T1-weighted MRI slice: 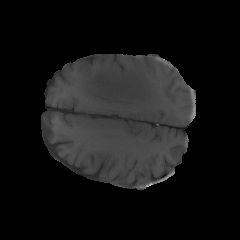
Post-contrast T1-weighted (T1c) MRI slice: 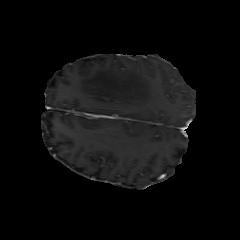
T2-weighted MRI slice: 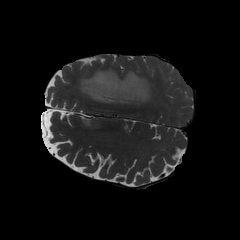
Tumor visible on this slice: yes